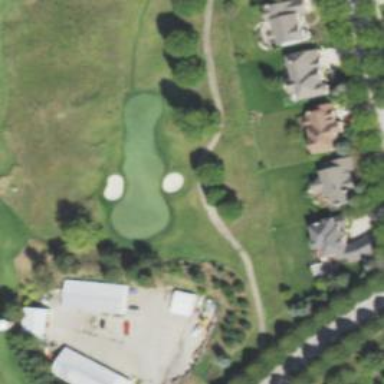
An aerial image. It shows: View of golf hole.